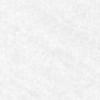
Label: no_change